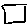
Label: square